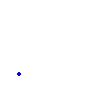
Particle: kaon